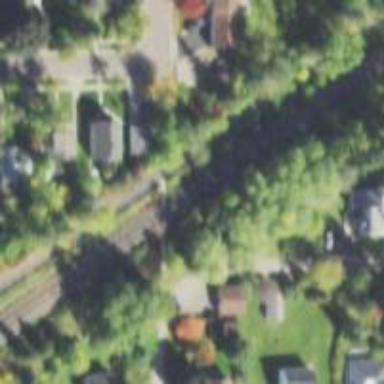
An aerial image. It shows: Railway crossing.